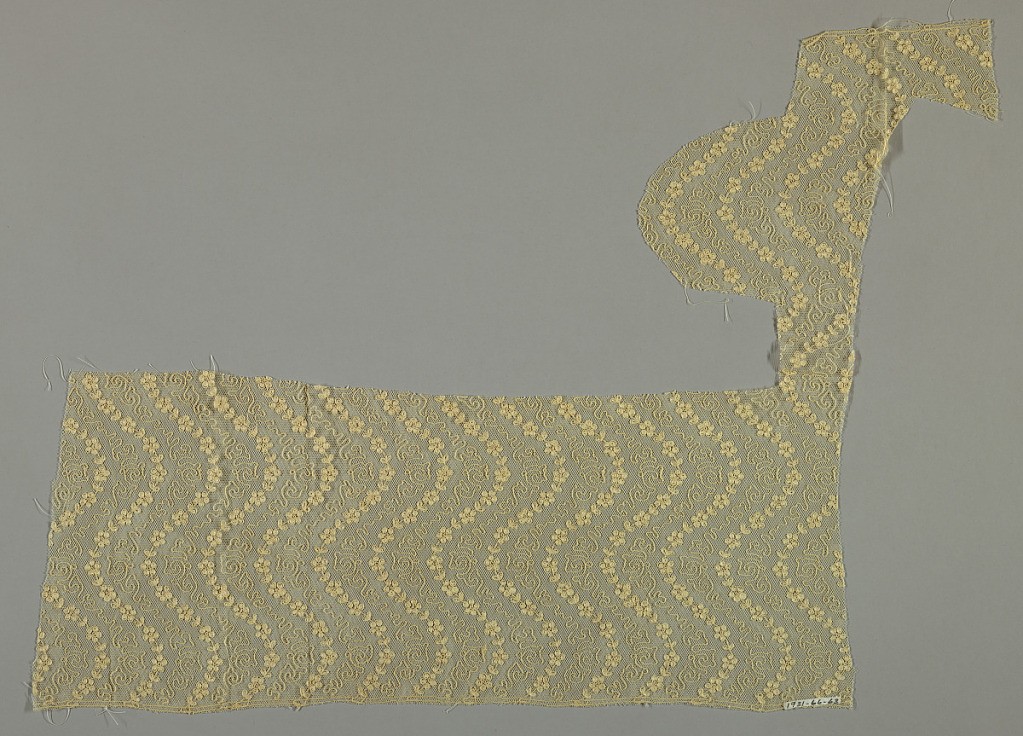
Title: Band
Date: ca. 1890
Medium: cotton Technique: machine made
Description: Band of ecru lace made in imitation of Alençon. Design shows serpentine bands of flowers alternating with serpentine lines.